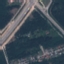
Land use / land cover class: Highway